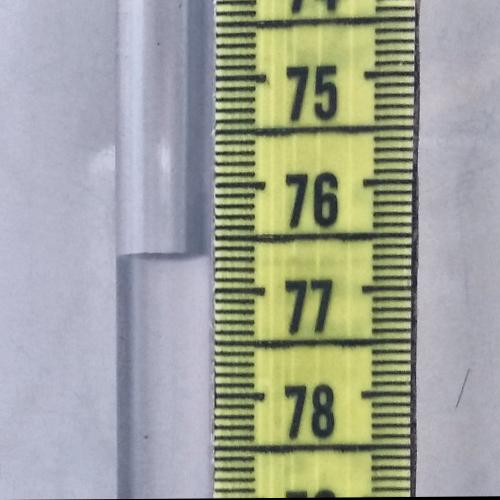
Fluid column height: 76.7 cm